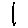
Label: line